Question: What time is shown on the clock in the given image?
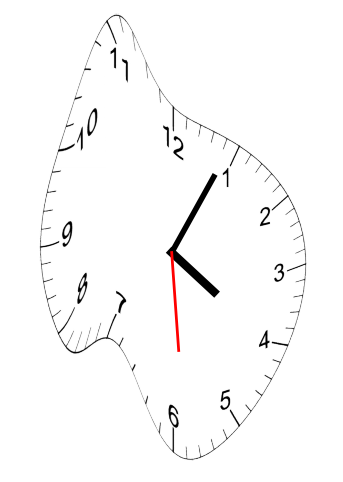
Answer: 04:04:29